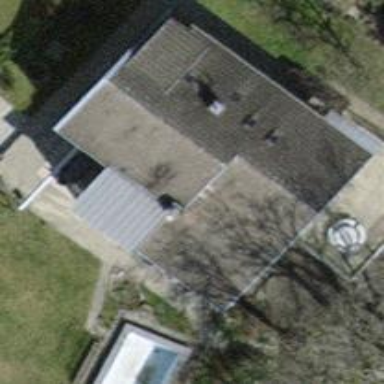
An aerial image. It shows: Building with flat roof.